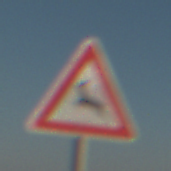
Verkehrszeichen: WildwechselRechts
Umgebung: Outdoor, Nature
Tageszeit: SunriseSunset
Wetter: Clear
Licht: Natural
Jahreszeit: NotSpecified
Kontrast: HighContrast